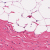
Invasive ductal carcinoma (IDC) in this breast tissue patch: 0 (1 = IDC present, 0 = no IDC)